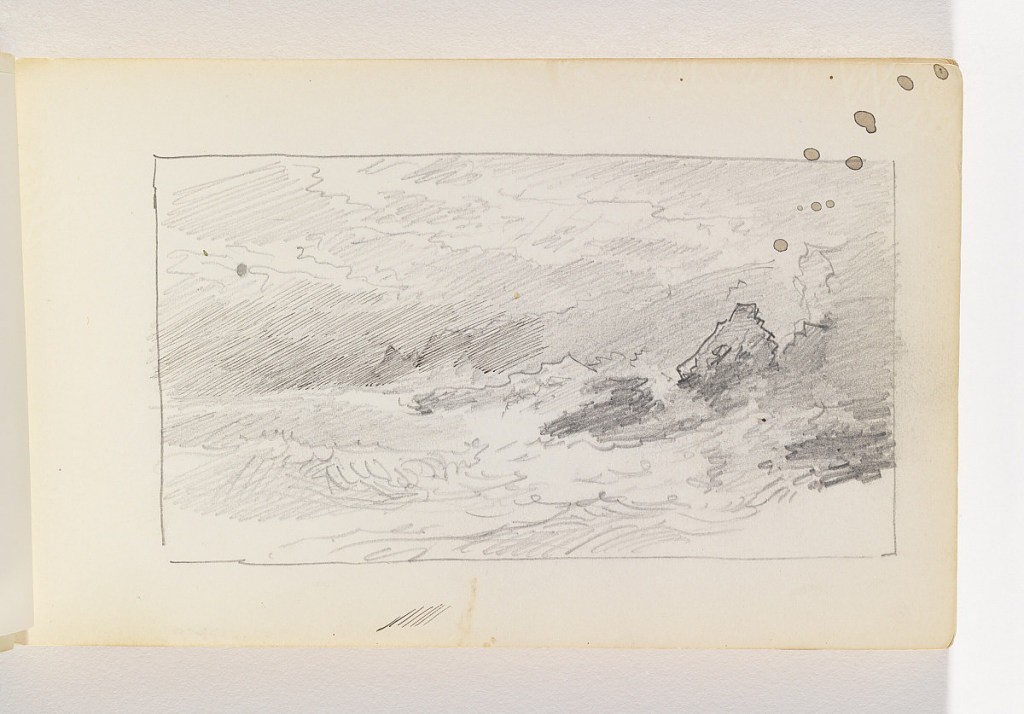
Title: Rough Sketch of Waves, Rocks, and Cliffs
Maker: William Trost Richards, American, 1833–1905
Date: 1890–1900
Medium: Graphite, pen and black ink on off-white wove paper
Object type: Sketchbook folio
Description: Quick sketch of waves crashing, with cliffs at right.